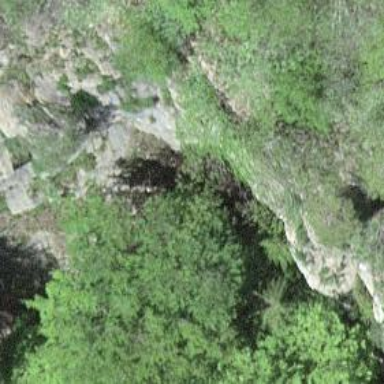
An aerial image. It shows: Cliff in nature.